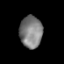
Tissue: prostate
Cell type: Myeloid cells
Senescence score: 0.6847
Nuclear area (px): 704
Mean DAPI intensity: 126.754